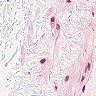
Metastatic tissue present: no